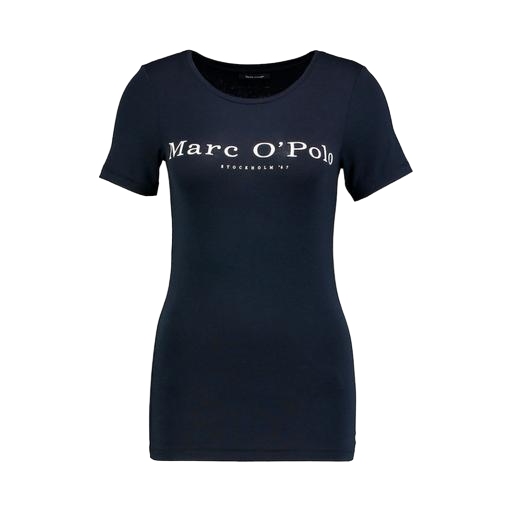
blue t-shirt only macy, blue plus size printed t-shirt only macy, black iris graphic t-shirt only macy, white background